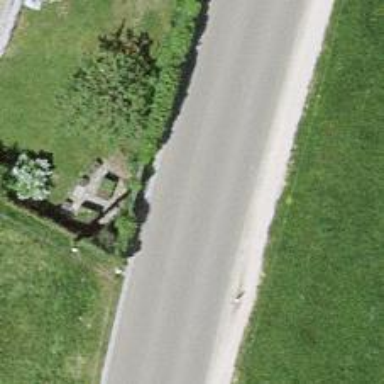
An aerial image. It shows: Paved tertiary road.